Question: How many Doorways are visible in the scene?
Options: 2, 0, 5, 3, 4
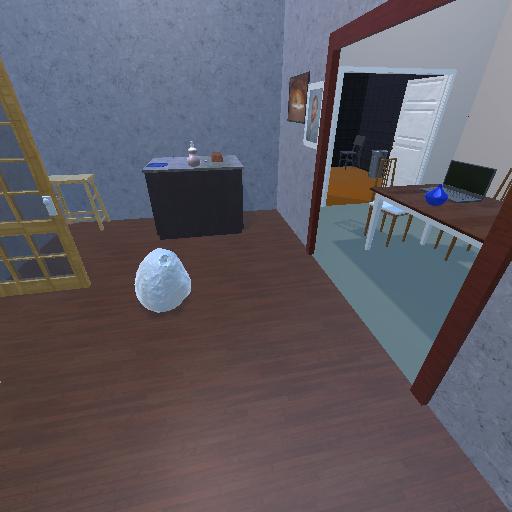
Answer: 2